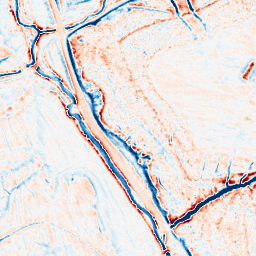
Category: edge_preserving
Decomposition family: anisotropic_diffusion
Decomposition parameters: iterations: 20
kappa: 100
gamma: 0.15
Upsampling method: cubic_mitchell
Upsampling parameters: scale: 4
Upsampling scale: 4